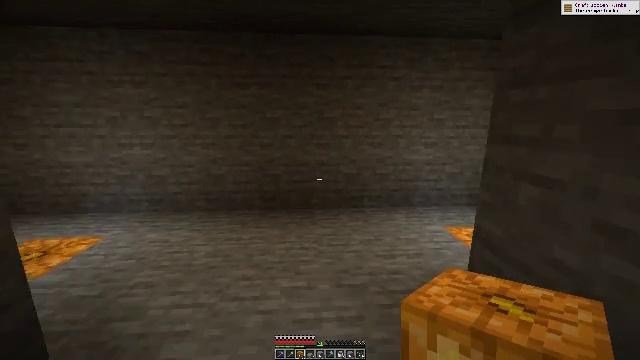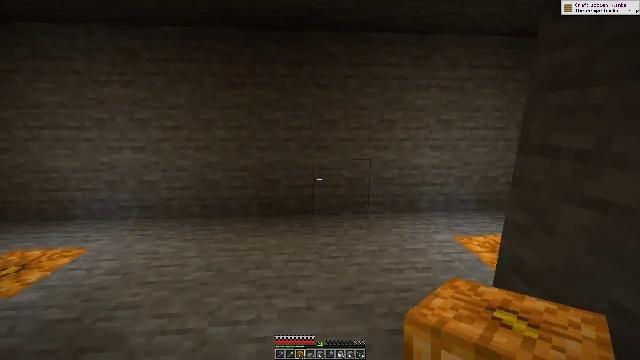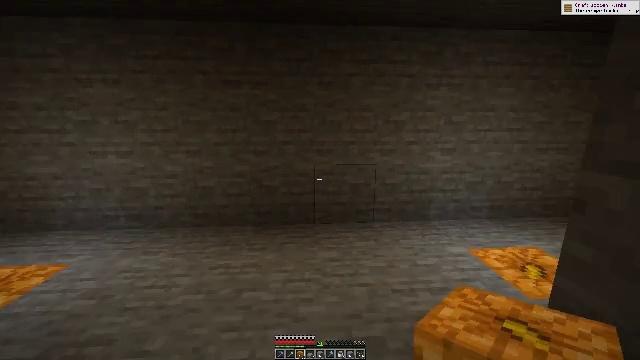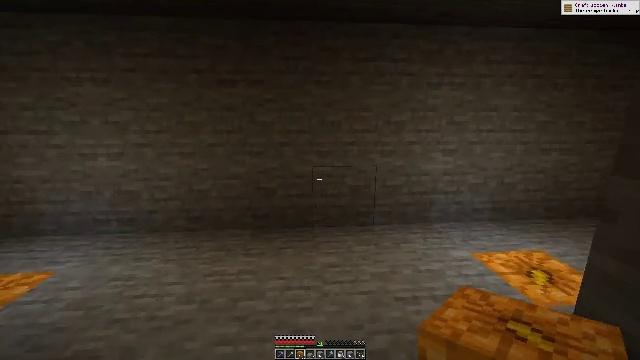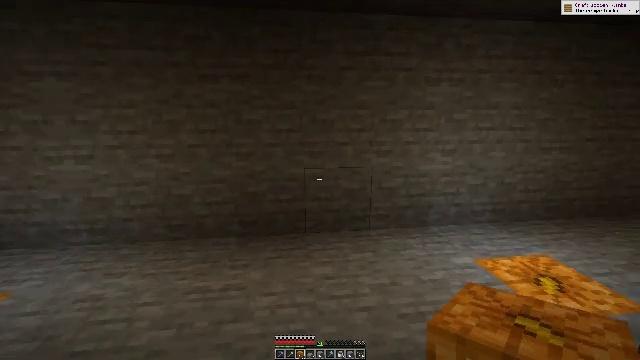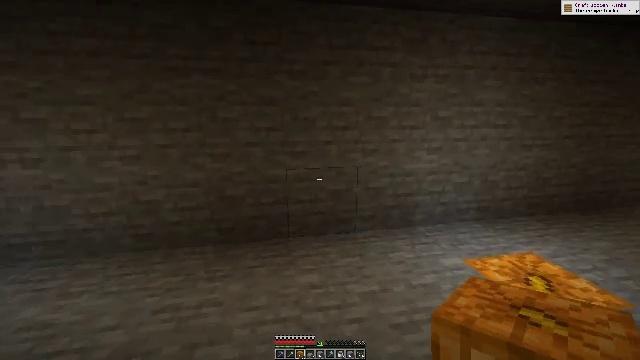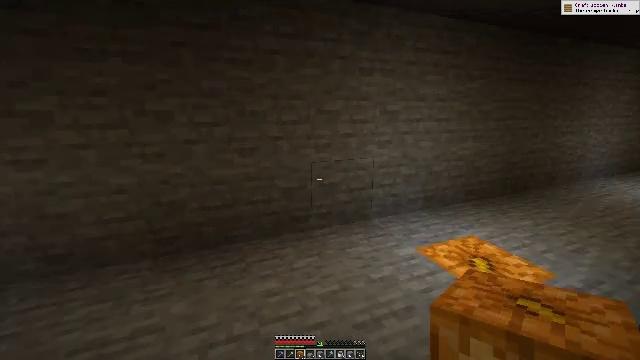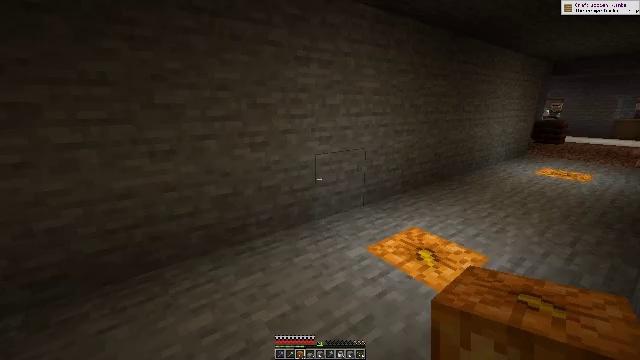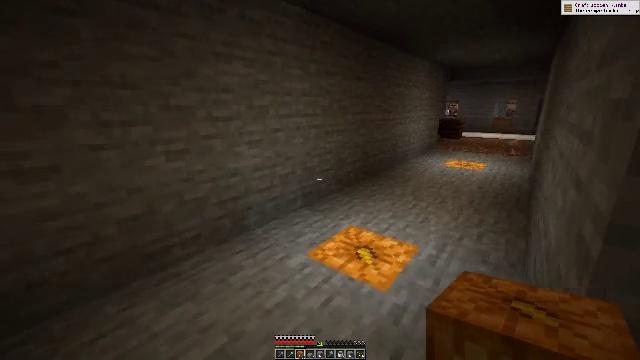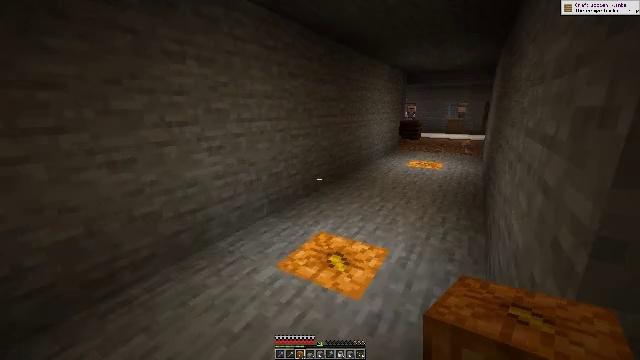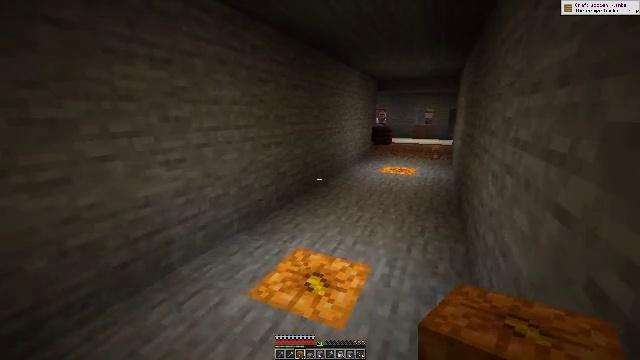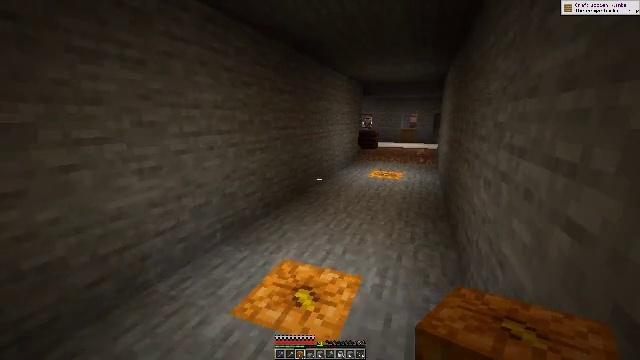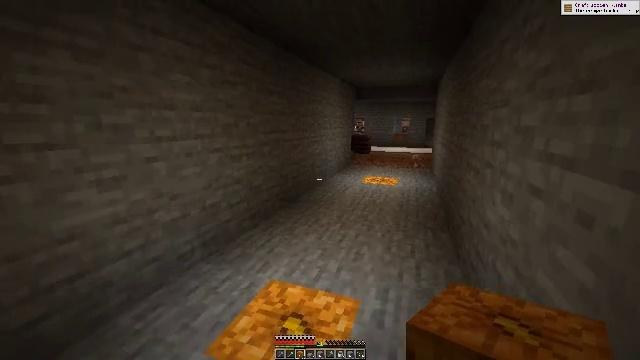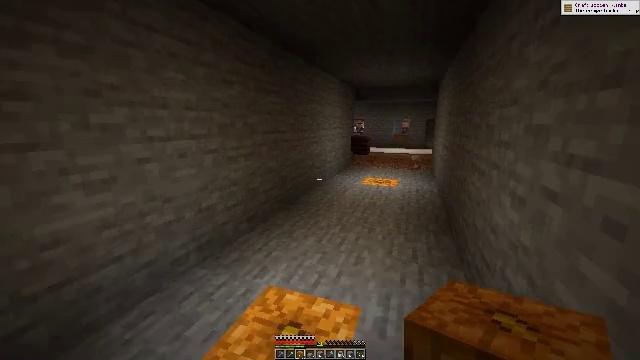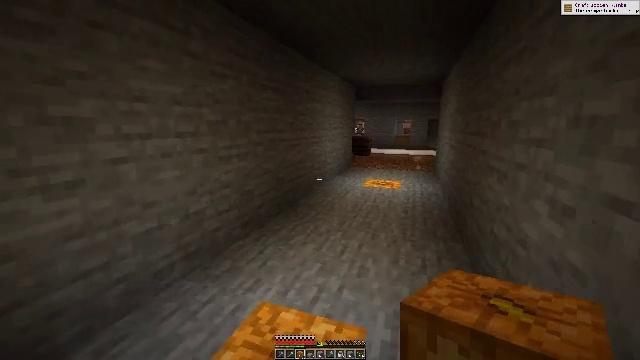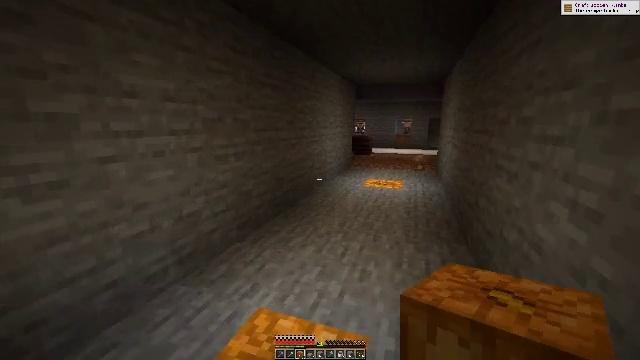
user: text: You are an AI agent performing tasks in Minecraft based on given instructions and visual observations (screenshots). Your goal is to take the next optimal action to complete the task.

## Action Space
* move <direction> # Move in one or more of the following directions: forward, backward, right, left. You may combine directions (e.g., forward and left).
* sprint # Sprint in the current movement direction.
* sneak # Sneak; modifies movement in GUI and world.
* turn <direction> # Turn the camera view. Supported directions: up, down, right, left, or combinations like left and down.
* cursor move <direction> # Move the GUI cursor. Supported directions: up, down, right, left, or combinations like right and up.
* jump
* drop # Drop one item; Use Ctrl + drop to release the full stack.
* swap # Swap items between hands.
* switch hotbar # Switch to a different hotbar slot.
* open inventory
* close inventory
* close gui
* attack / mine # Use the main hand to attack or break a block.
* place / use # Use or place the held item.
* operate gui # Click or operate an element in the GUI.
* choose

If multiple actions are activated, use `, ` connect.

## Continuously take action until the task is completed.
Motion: motion action
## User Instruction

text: Attack the composter to add it to your inventory.
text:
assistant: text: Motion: move forward
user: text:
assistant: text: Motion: move forward
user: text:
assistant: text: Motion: move forward
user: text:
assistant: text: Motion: move forward, turn right
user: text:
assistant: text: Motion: move forward, turn right
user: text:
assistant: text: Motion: move forward, turn right and down
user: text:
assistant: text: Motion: move forward, turn right and down
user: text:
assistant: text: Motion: move forward, turn right
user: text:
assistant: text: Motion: move forward, turn right
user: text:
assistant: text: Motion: move forward, turn right and up
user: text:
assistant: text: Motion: move forward, turn right
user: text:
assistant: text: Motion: move forward, turn right
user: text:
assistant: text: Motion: move forward
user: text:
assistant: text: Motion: move forward
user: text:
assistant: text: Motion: move forward
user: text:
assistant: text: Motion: move forward, turn right
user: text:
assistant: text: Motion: move forward, turn right
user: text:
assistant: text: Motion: move forward, sprint, turn right
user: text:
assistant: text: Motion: move forward, sprint, turn right
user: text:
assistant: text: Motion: move forward, sprint
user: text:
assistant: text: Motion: move forward
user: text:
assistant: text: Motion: move forward, turn right
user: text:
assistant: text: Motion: move forward
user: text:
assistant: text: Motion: move forward
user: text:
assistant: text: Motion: move forward
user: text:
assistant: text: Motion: move forward
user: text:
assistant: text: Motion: move forward
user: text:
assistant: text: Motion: move forward
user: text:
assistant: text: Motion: move forward
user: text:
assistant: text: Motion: move forward